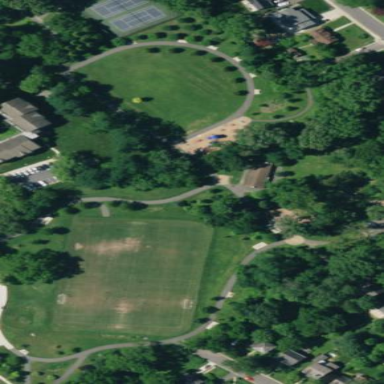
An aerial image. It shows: Local park designated as leisure land with the protection title of "Local Park".